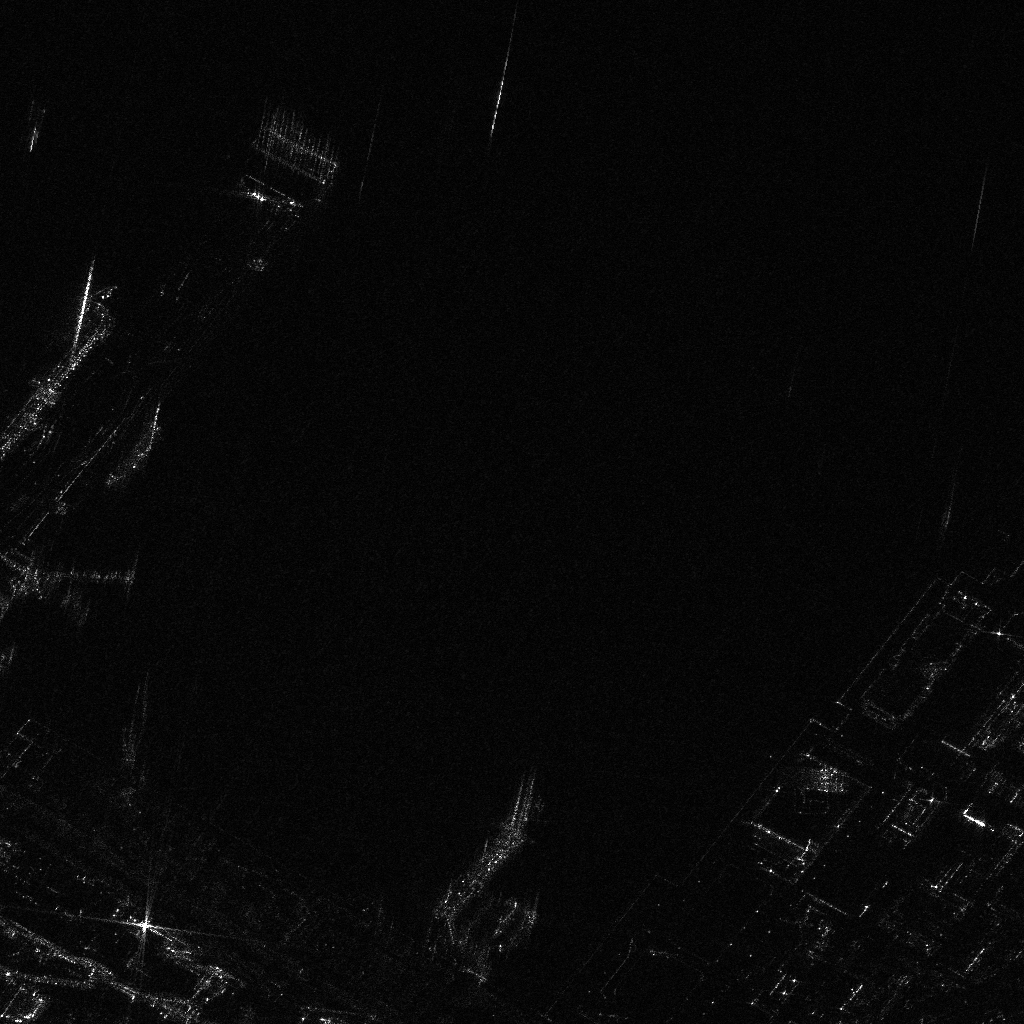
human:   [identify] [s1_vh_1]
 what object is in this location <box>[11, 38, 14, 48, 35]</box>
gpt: <ref>1 large container at the left</ref>